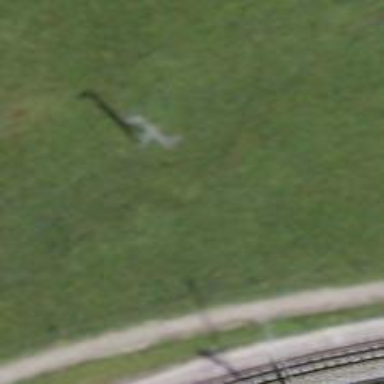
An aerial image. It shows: Pylon for aerialway.